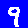
Digit: 9